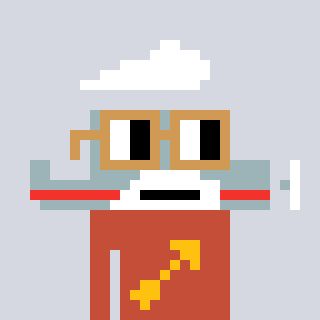
a pixel art character with square brown glasses, a plane-shaped head and a rust-colored body on a cool background